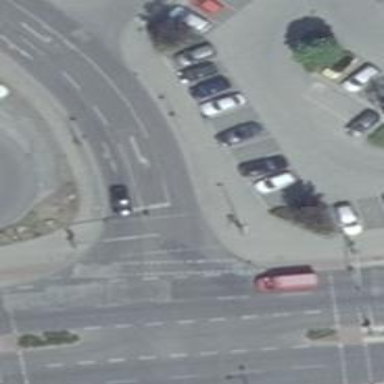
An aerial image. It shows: Road with traffic signals at crossing.